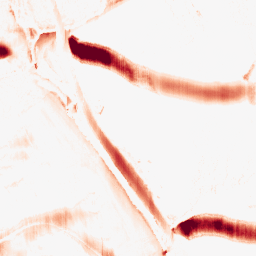
Category: morphological
Decomposition family: morphological_ellipse
Decomposition parameters: operation: opening
width: 30
height: 5
Upsampling method: regularized
Upsampling parameters: scale: 2
lambda_reg: 0.01
Upsampling scale: 2